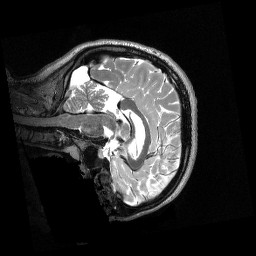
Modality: T2w
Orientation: sagittal
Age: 21
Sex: female
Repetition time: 3.2 s
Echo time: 0.563 s